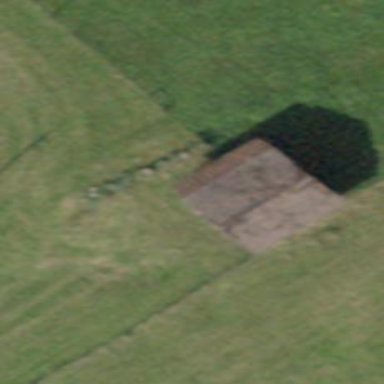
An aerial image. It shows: Barn.